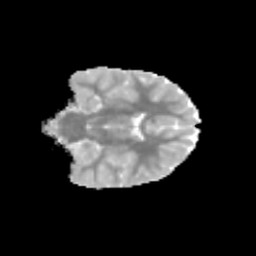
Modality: MD
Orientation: coronal
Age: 9
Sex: female
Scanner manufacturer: siemens
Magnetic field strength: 3 T
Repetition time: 3.8 s
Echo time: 0.07 s